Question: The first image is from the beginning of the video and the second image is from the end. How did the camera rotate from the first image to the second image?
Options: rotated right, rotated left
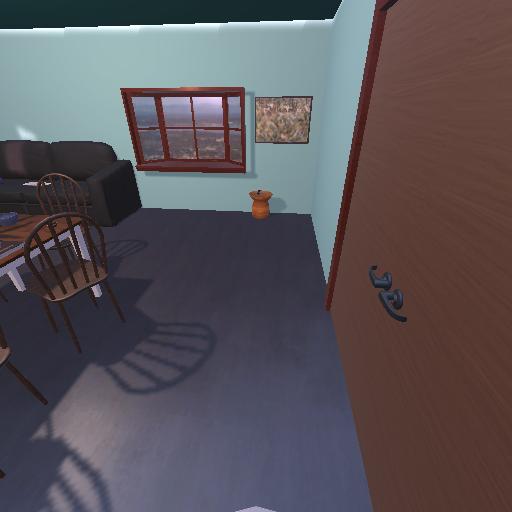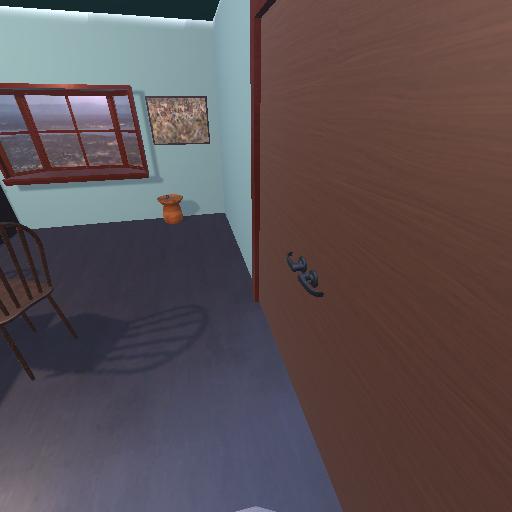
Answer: rotated right